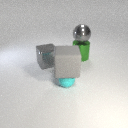
small cyan rubber sphere below large gray rubber cube